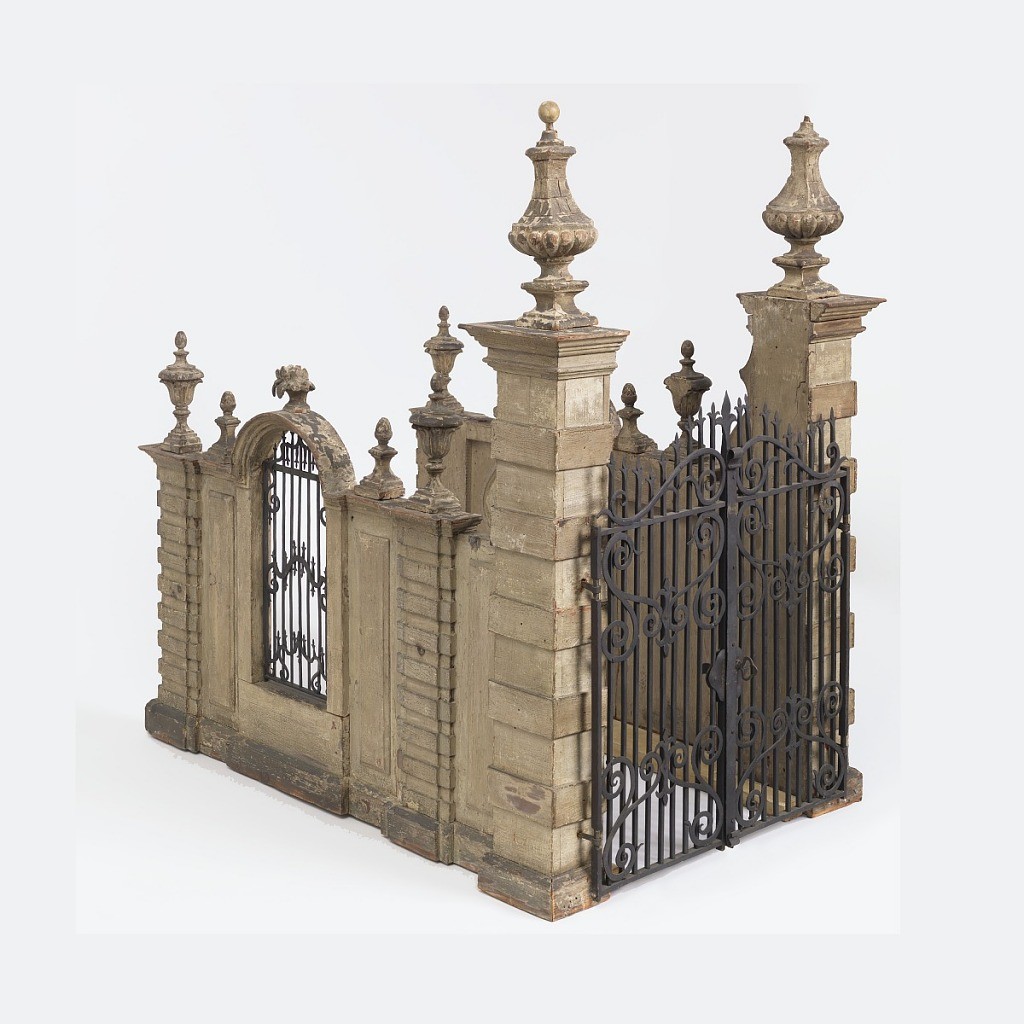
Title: Model of a Walled Entrance with Gate
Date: ca. 1710
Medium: Carved and painted pine, wrought iron gate and window grill
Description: Model in the form of two walls surmounted by urns and punctuated with iron-decorated windows, and rusticated pilasters;  connected, as if for an entry allee by a wrought iron gate (of possible later date), the metalwork surrounded by quoined rusticated pillars supporting urns with finials (one missing, one replaced)